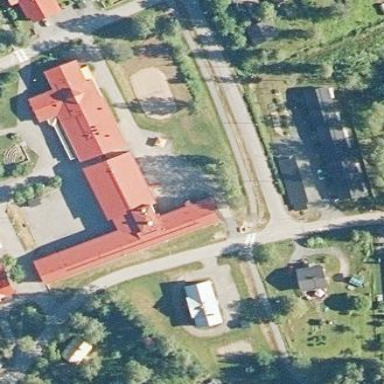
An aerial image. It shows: School building.